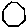
Label: hexagon